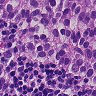
Metastatic tissue present: yes